Aerial crown-view tile of a tropical tree (Barro Colorado Island, Panama), acquired 20240716:
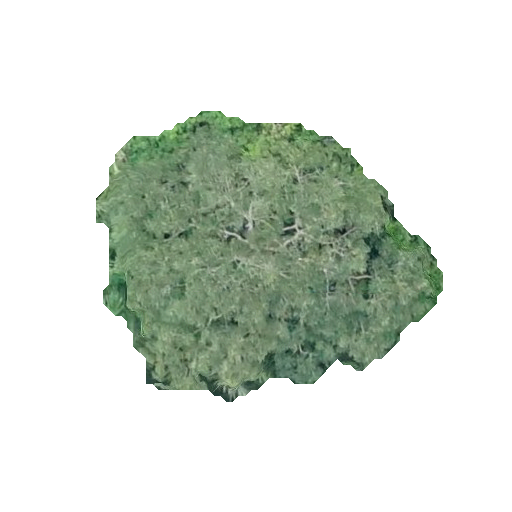
Species: Astronium graveolens
GBIF accepted scientific name: Astronium graveolens
Crown area: 111.202 m²